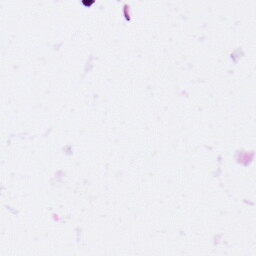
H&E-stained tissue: Pancreatic